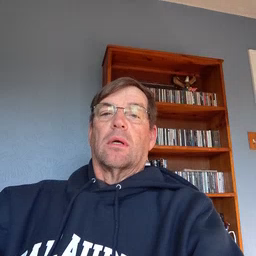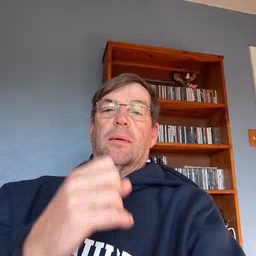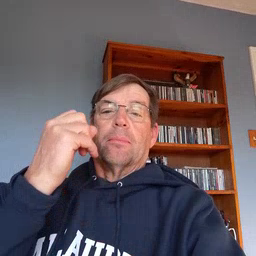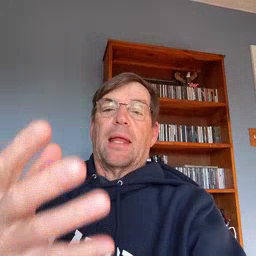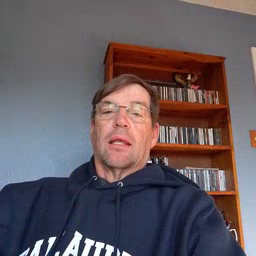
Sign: many